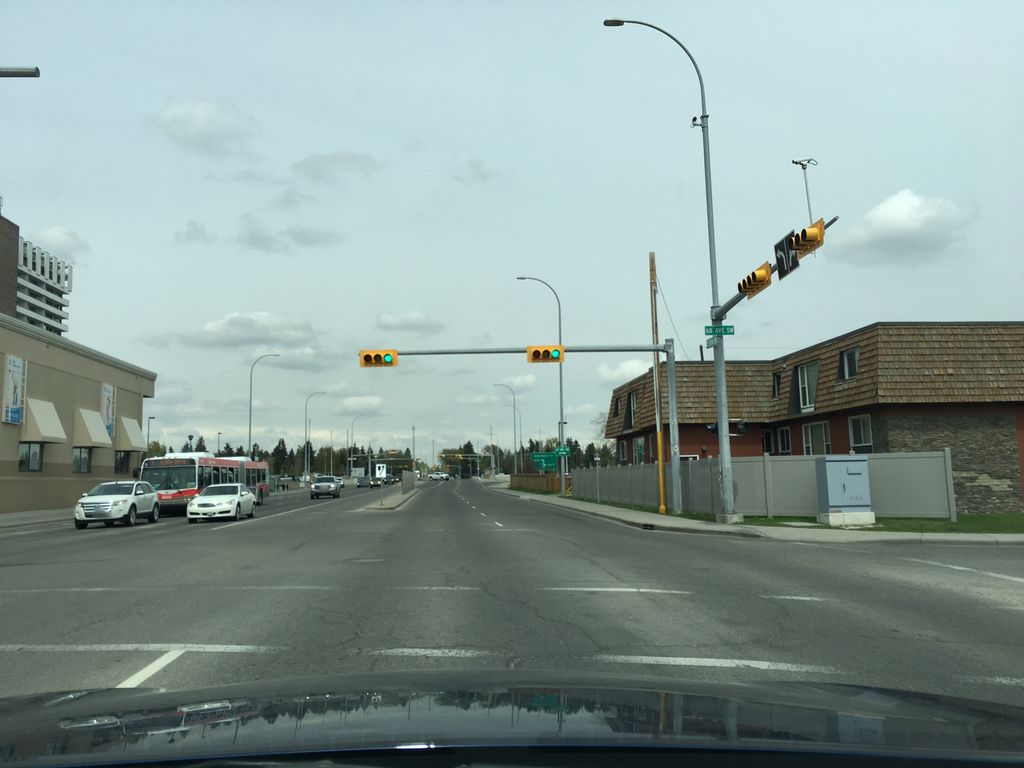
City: calgary